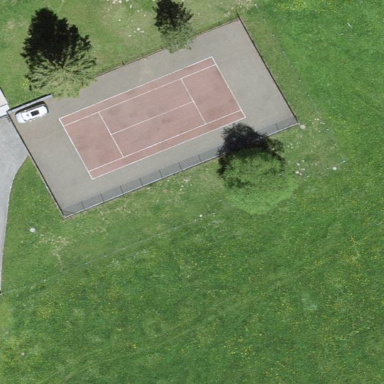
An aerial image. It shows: Tennis court on pitch designated for leisure land.